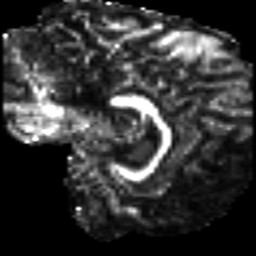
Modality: FA
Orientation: sagittal
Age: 26
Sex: male
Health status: ill
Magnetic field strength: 3 T
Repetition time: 8.4 s
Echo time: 0.0926 s